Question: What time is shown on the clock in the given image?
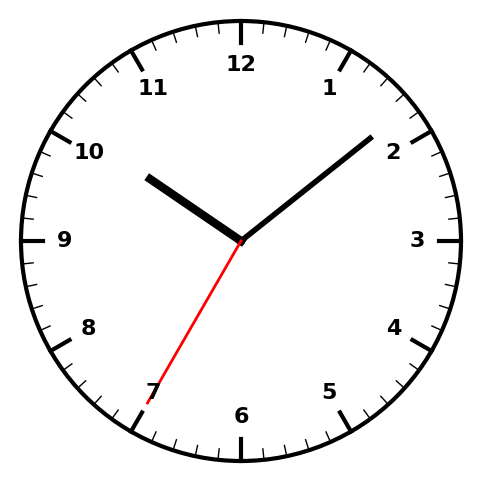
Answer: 10:08:35